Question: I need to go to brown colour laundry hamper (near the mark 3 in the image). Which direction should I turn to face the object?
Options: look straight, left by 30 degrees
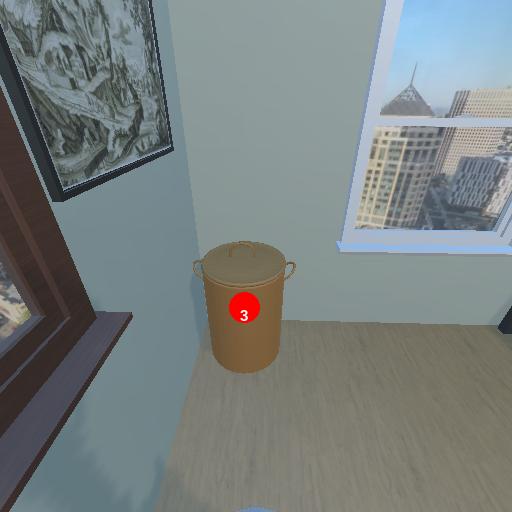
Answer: look straight